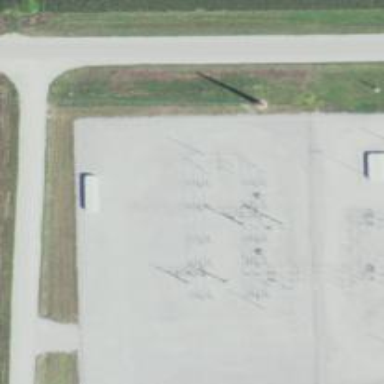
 serving as tower to safeguard against lightning strikes."